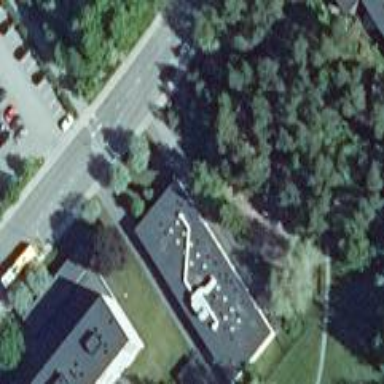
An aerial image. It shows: Kindergarten building.